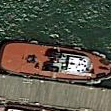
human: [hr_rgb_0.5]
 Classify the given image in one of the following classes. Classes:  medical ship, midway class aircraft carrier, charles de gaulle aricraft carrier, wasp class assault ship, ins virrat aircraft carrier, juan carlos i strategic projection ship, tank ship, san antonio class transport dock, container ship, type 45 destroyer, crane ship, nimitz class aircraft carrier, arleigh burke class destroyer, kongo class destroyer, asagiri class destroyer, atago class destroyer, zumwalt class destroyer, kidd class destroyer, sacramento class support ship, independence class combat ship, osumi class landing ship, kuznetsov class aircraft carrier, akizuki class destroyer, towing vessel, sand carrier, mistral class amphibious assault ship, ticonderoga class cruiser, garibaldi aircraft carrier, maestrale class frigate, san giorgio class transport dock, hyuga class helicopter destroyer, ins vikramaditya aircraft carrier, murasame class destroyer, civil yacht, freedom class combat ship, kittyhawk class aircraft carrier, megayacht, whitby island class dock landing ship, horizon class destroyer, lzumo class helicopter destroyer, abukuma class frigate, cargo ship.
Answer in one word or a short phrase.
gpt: Towing vessel